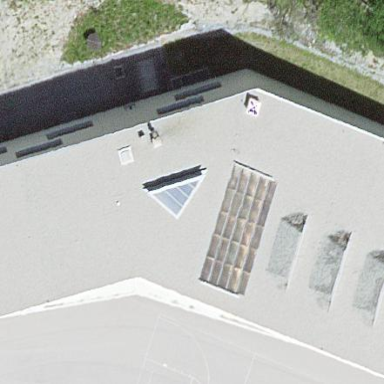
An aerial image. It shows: School building with school amenities.